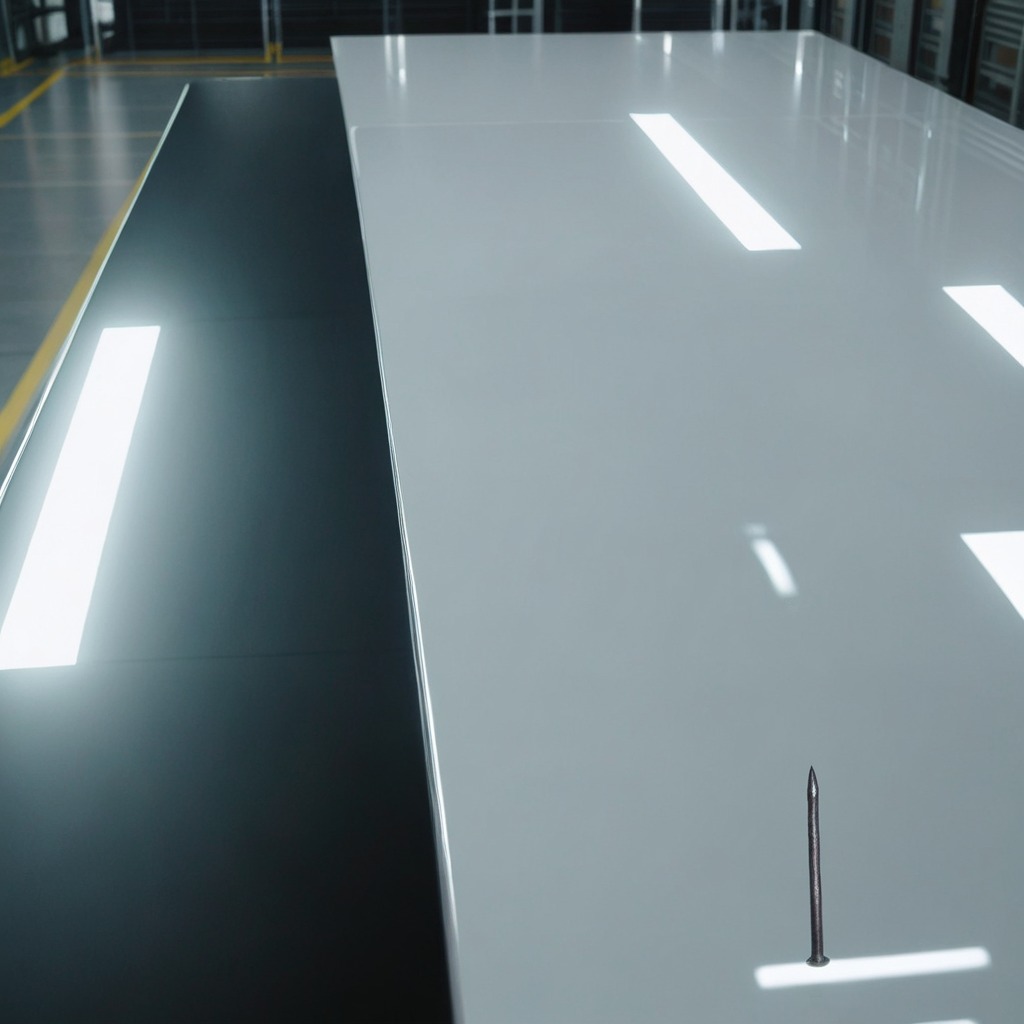
A nail is lying on the table.